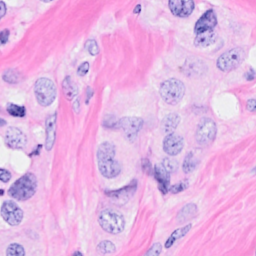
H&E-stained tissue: Breast